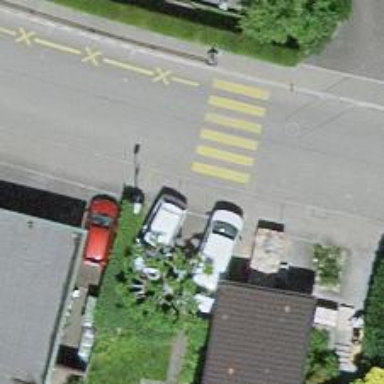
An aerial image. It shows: Uncontrolled crossing on the road.